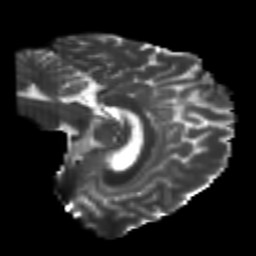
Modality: T2w
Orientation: sagittal
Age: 25
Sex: male
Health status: healthy
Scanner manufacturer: philips
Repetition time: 7.478 s
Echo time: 0.08753 s